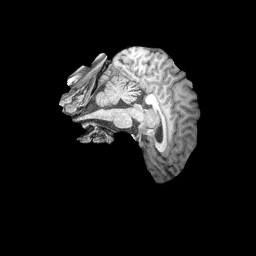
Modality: T1w
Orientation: sagittal
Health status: healthy